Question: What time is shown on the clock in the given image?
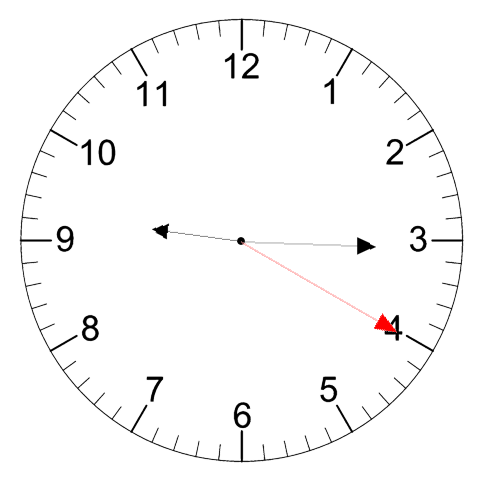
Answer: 09:15:20